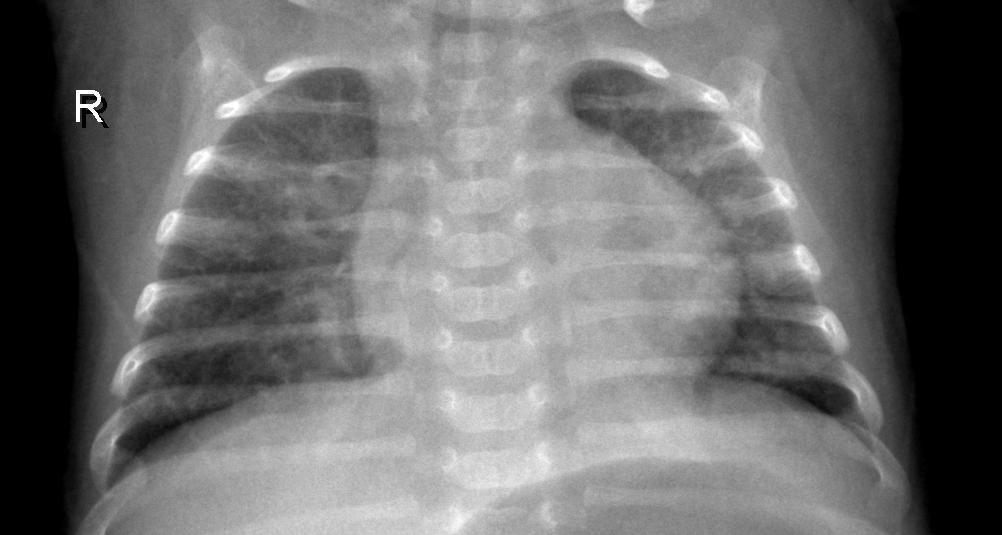
Diagnosis: PNEUMONIA